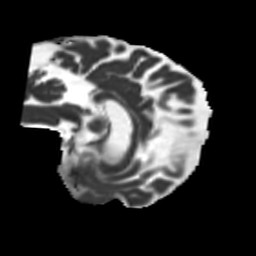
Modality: MD
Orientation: sagittal
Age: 73
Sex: female
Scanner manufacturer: siemens
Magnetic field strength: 3 T
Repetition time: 5.25 s
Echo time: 0.08 s